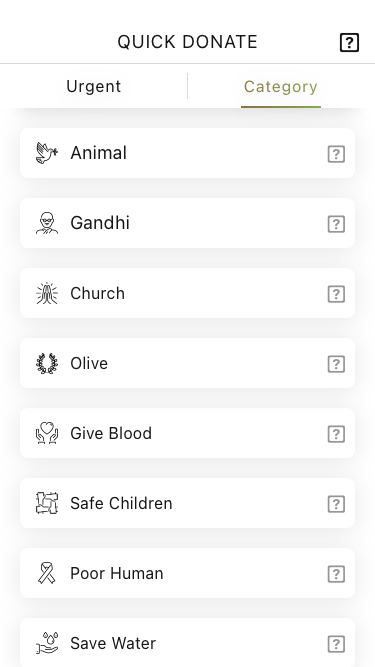
Text in this UI design:
Urgent
Category
Quick Donate

Animal

Church

Give Blood

Poor Human

Save Water

Gandhi

Olive

Safe Children
